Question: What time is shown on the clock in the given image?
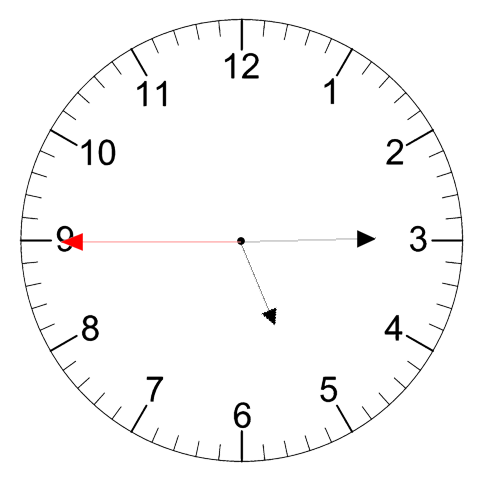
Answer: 05:14:45